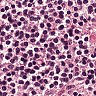
Metastatic tissue present: no